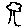
Label: tree